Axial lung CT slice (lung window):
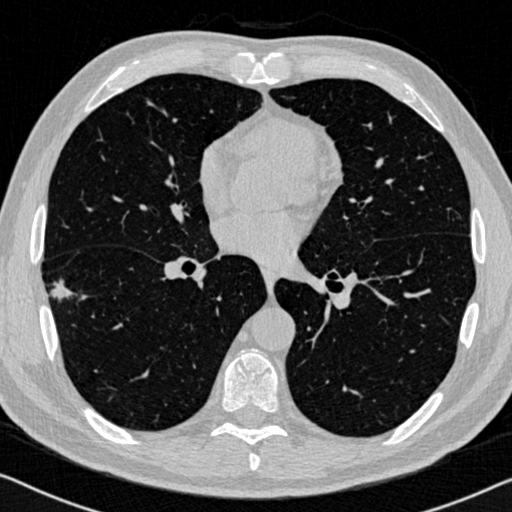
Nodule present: yes
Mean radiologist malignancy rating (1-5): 4.25